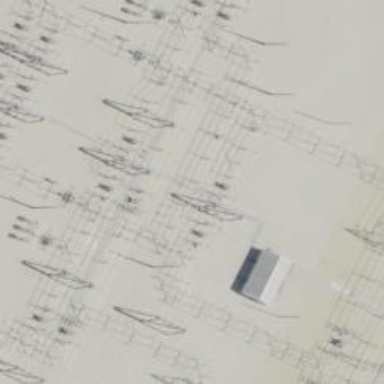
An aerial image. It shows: Switch used for power control.